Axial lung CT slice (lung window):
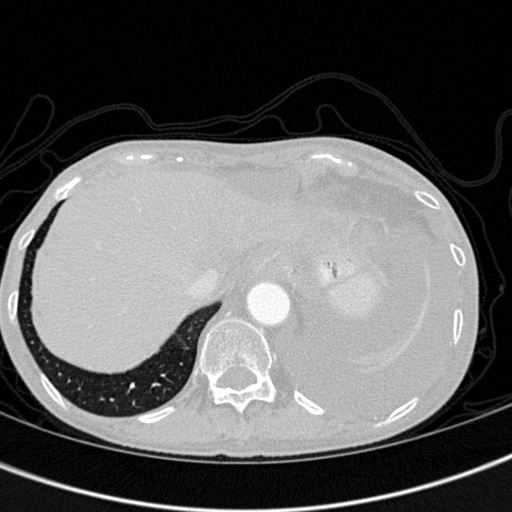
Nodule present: no